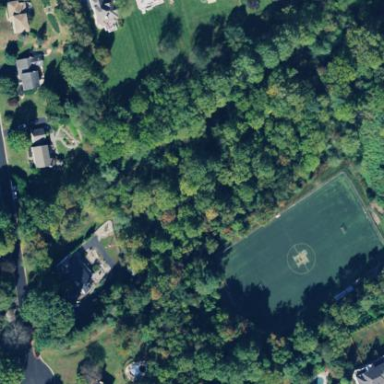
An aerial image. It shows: Soccer pitch for outdoor sports and leisure activities.